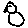
Label: bird